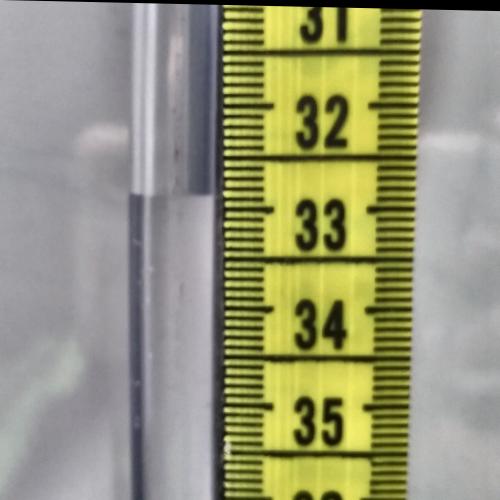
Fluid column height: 32.9 cm